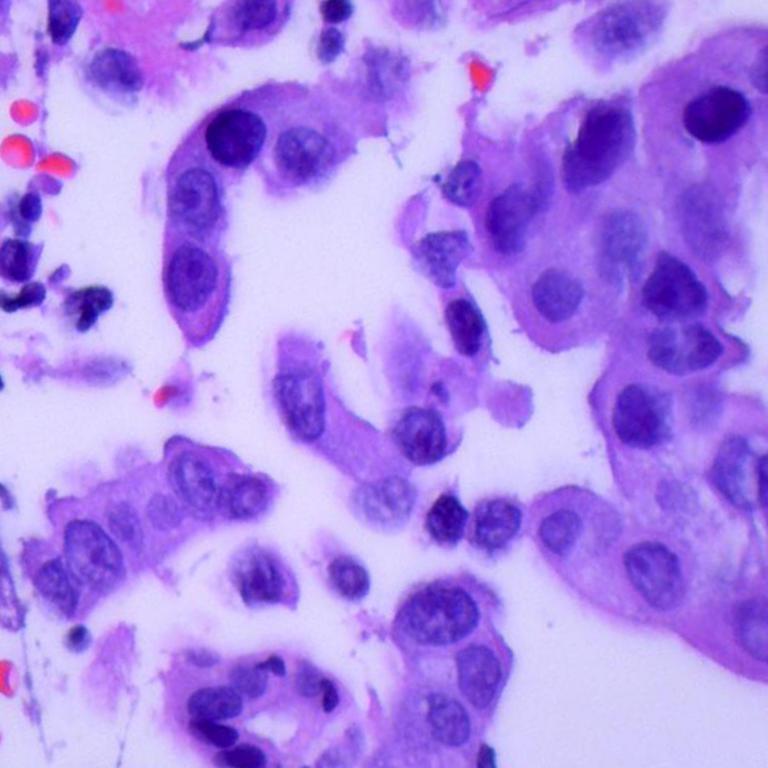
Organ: lung
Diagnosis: adenocarcinomas